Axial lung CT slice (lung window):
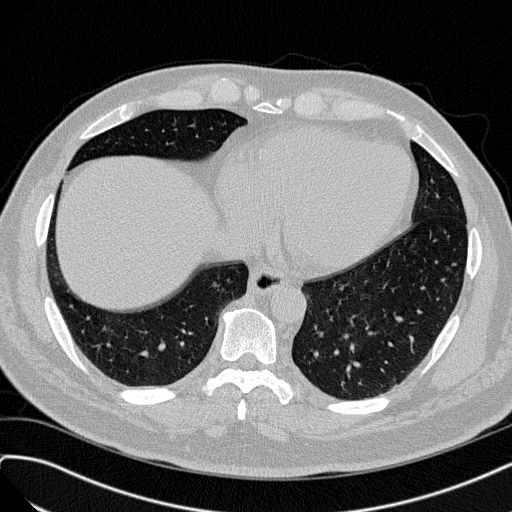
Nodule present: no